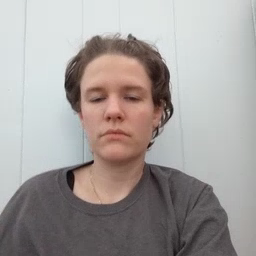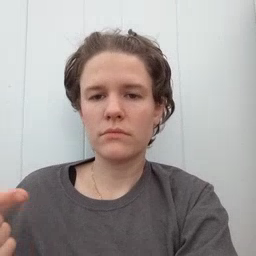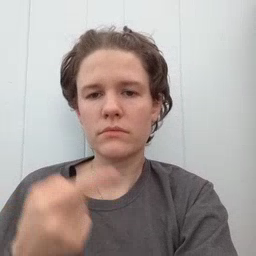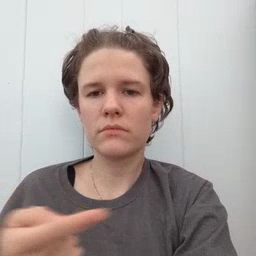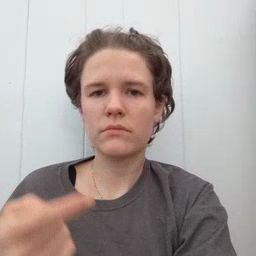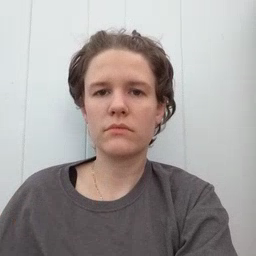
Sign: owie